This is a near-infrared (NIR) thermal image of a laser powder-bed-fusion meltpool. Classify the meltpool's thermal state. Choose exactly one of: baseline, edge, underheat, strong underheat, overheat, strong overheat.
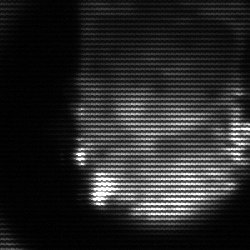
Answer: baseline